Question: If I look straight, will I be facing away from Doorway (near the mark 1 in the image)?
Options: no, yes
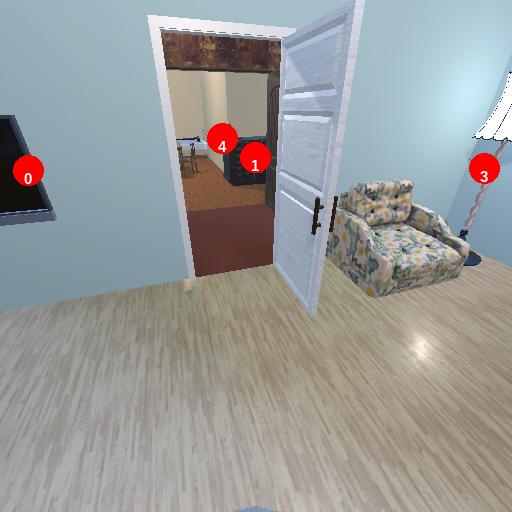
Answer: no